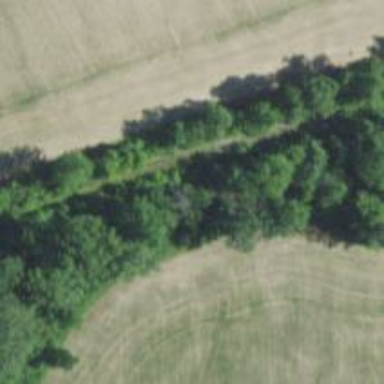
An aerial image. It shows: Abandoned railway.